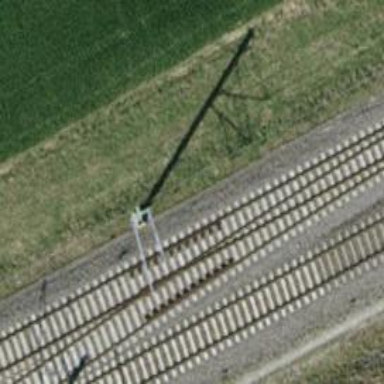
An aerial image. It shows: Catenary mast for power lines.